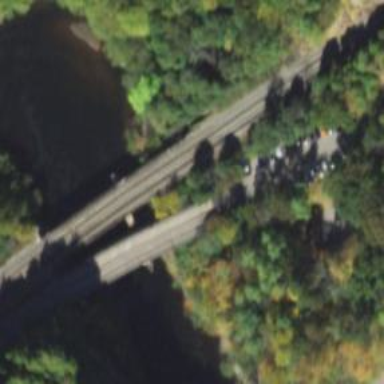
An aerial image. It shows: Service road on bridge crossing abandoned railway.